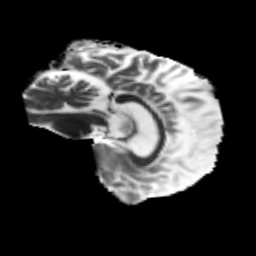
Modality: MD
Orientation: sagittal
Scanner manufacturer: siemens
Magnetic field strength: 3 T
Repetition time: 8.8 s
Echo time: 0.085 s